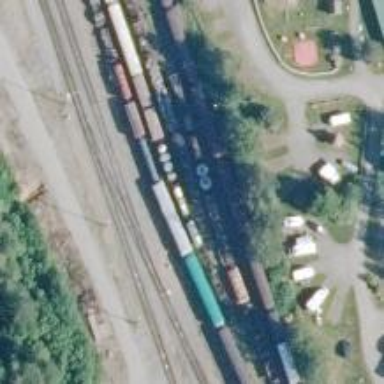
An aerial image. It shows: Rail track of class B1.